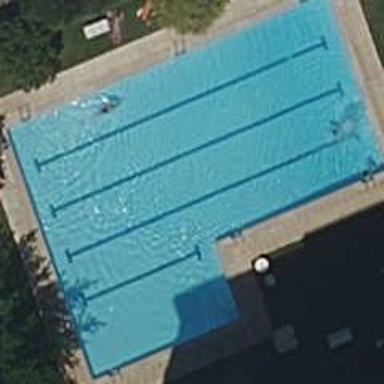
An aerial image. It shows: Swimming pool within leisure land area designed for swimming activities.